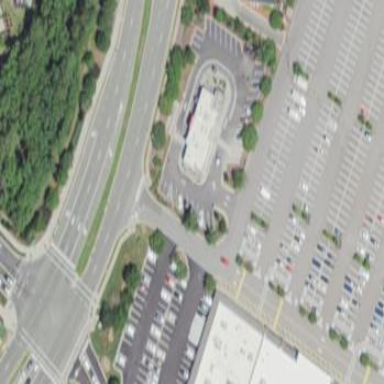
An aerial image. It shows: Parking area with asphalt surface.